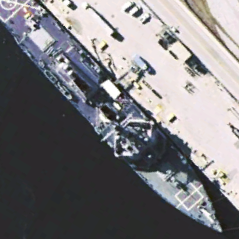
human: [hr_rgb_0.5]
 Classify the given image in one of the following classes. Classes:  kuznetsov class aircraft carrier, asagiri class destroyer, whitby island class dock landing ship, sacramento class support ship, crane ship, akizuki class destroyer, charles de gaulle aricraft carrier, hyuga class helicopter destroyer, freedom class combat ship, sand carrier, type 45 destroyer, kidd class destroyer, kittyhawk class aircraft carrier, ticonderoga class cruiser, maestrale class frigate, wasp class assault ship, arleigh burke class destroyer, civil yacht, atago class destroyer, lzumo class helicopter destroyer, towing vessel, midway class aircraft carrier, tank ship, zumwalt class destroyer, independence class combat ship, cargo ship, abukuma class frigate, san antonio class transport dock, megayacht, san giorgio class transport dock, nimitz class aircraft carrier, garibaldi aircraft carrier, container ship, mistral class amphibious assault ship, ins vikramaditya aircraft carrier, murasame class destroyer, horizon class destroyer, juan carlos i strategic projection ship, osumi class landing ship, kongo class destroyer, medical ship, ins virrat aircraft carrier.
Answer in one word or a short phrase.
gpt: Arleigh Burke class destroyer